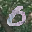
Label: 0